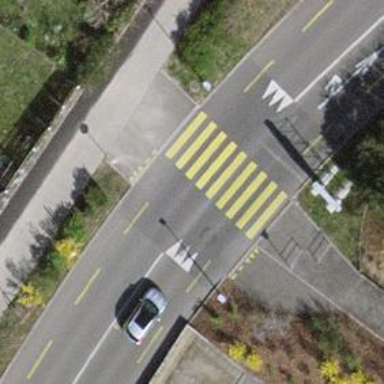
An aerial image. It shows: Uncontrolled crossing on the road with bump for traffic calming.